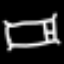
Label: bed